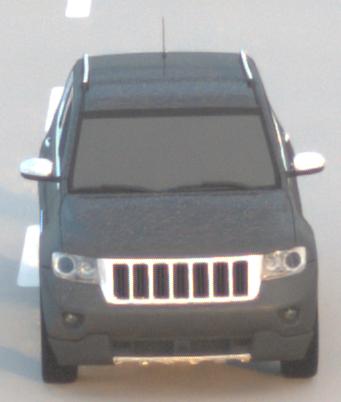
Make: Jeep
Model: Grand Cherokee
Detailed model: WK2
Model produced from: 2010
Model produced until: 2021
Doors: 5
Color: gray
Road condition: dry road
Daytime: sunrise or sunset
Contrast: low contrast